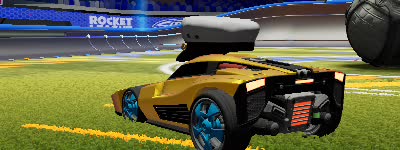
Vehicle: breakout